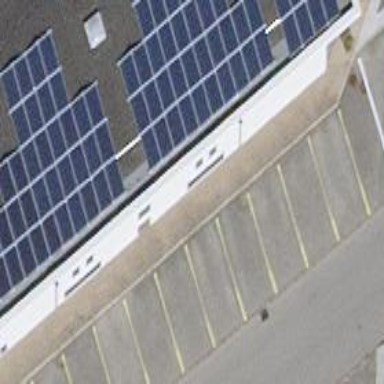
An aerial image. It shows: Solar power generator using photovoltaic panels.